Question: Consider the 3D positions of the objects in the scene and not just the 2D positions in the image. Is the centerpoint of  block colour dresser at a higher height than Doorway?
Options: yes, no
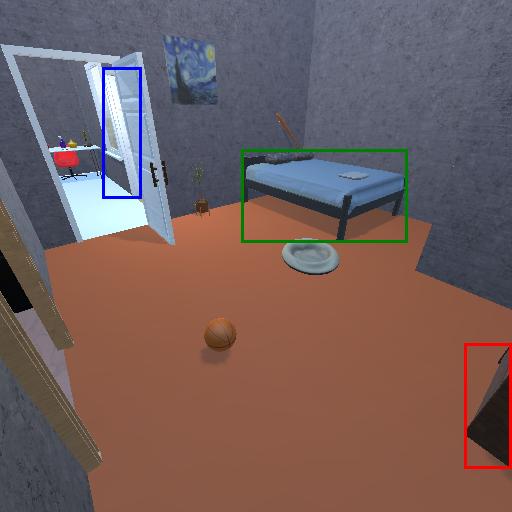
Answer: yes